Question: I have a problem in Appcelerator Titanium using the 'titleImage' on Windows. When a new window opens, the titleImage animates left and fades as you'd expect it to. But when you use the back button, the titlImage suddenly appears on the left and animates back to the centre, with no fade. It looks very jerky and broken.
Here is my code, please see below for screenshots of the problem:
'''
<TabGroup id="tabGroup">
<Tab id="tab1" title="Tab 1">
<Window id="win" title="Tab 1" titleImage="title-brand.png">
<Button onClick="openWindow">I am Window 1</Button>
</Window>
</Tab>
<Tab title="Tab 2">
<Window title="Tab 2">
<Label>I am Window 2</Label>
</Window>
</Tab>
</TabGroup>
'''
'''
function openWindow() {
var window2 = Ti.UI.createWindow({ title: "Window 2" });
var label = Ti.UI.createLabel({ text: "Hello!" });
window2.add(label);
$.tab1.open(window2, { animated: true });
}
$.tabGroup.open();
'''
As you can see in this screen shot, when the back button was tapped Window 1 animates in but the titleImage has appeared on the left and then jumps to the center:

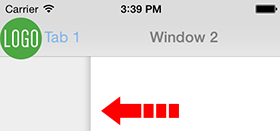
Answer: Try to set 'titleControl' instead 'titleImage'. This is the way to solve this issue.
'''
<TabGroup id="tabGroup">
<Tab id="tab1" title="Tab 1">
<Window id="win" title="Tab 1" titleImage="title-brand.png">
<Button onClick="openWindow">I am Window 1</Button>
</Window>
</Tab>
<Tab title="Tab 2">
<Window title="Tab 2">
<Label>I am Window 2</Label>
</Window>
</Tab>
</TabGroup>
'''
'''
var imageView = Ti.UI.createImageView({
image : "KS_nav_views.png",
width : Ti.UI.SIZE,
height : Ti.UI.SIZE
});
$.win.titleControl = imageView;
function openWindow() {
var window2 = Ti.UI.createWindow({
title : "Window 2"
});
var label = Ti.UI.createLabel({
text : "Hello!"
});
window2.add(label);
$.tab1.open(window2, {
animated : true
});
}
$.tabGroup.open();
'''